Question: ## Problem
I am testing the performance of one of our AngularJS + ASP.NET WebAPI applications. The strange thing I am observing is that in Fiddler.
This behavior is observed not only on the server but in my local machine, too.
## Details
The application is tested using Chrome and is written in ASP.NET WebAPI ('Microsoft.AspNet.WebApi version 5.2.2') with 'Angular JS version 1.3.8'.
The server is Windows Server 2008 R2 with SQL Server 2008 and IIS 7.5.
My local machine is Windows 8.1 with Visual Studio 2013 and SQL Server 2014.
I've noticed that the exact same queries are executed with different timings according to ():

For example the detailed timing of is:
'''
Request Count: 1
Bytes Sent: 583 (headers:517; body:66)
Bytes Received: 3,844 (headers:260; body:3,584)
ACTUAL PERFORMANCE
--------------
ClientConnected: 17:26:25.099
ClientBeginRequest: 17:27:26.544
GotRequestHeaders: 17:27:26.544
ClientDoneRequest: 17:27:26.544
Determine Gateway: 0ms
DNS Lookup: 0ms
TCP/IP Connect: 0ms
HTTPS Handshake: 0ms
ServerConnected: 17:26:25.102
FiddlerBeginRequest: 17:27:26.544
ServerGotRequest: 17:27:26.544
ServerBeginResponse: 17:27:26.554
GotResponseHeaders: 17:27:26.554
ServerDoneResponse: 17:27:26.554
ClientBeginResponse: 17:27:26.554
ClientDoneResponse: 17:27:26.554
Overall Elapsed: 0:00:00.010
'''
And the detailed timings of the is:
'''
Request Count: 1
Bytes Sent: 583 (headers:517; body:66)
Bytes Received: 3,844 (headers:260; body:3,584)
ACTUAL PERFORMANCE
--------------
ClientConnected: 17:26:25.099
ClientBeginRequest: 17:27:29.104
GotRequestHeaders: 17:27:29.104
ClientDoneRequest: 17:27:29.104
Determine Gateway: 0ms
DNS Lookup: 0ms
TCP/IP Connect: 0ms
HTTPS Handshake: 0ms
ServerConnected: 17:26:25.102
FiddlerBeginRequest: 17:27:29.104
ServerGotRequest: 17:27:29.104
ServerBeginResponse: 17:27:29.616
GotResponseHeaders: 17:27:29.616
ServerDoneResponse: 17:27:29.616
ClientBeginResponse: 17:27:29.616
ClientDoneResponse: 17:27:29.616
Overall Elapsed: 0:00:00.512
'''
And as I said they are exactly the same queries (the same headers, the same data, etc.).
The query 28 is executed 1-2 seconds after the query 26.
## Questions
The strange thing is that the query is first fast and then slow and then it is fast again, etc. There is no reason for me to thing that the problem is related to data caching.
'0.010''0.512' The difference is more than 50 times.
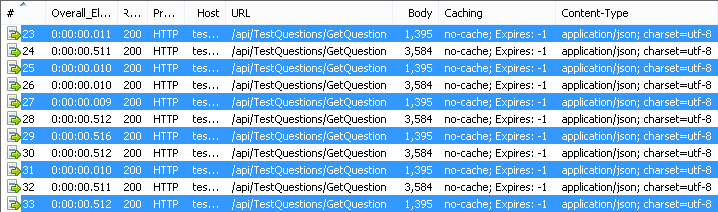
Answer: This is not an angular problem, but here's how I'd go about troubleshooting this:
1. Use something like this chrome extension for a REST API client to make requests to your endpoint. (you could also use something like: http://jmeter.apache.org/ but it's more complex to setup)
2. Run this 20 times and save the times.
3. Empty the database and just populate the tables that you need for this request - just a few rows of data.
4. Run the tool 20 times - store the times. Are they consistent ? If at this point they're not consistent I would look to the code as being the culprit. are you calling any external services ? is the service doing anything else when loading the data, apart from executing a query ? use a profiler like dotTrace to see what's taking more time than it should. (actually you should use this from the start)
5. If the times are still consistent, load more data in the database until times start being inconsistent. Then profile the queries and start optimizing them.
Right now, by how inconsistent the timings are I would assume that the service does something else when loading that data: an external service call .. something.